Question: Count the number of objects in the diagram.
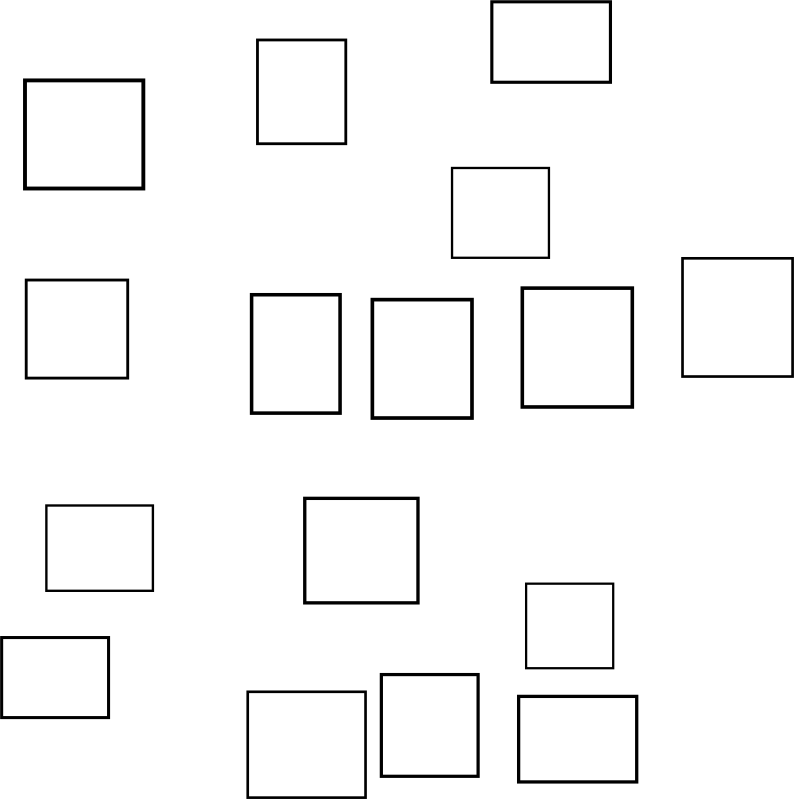
Answer: 16